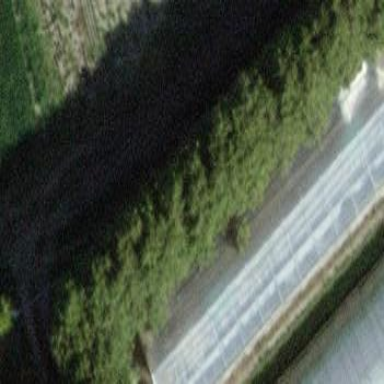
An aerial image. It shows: Greenhouse.